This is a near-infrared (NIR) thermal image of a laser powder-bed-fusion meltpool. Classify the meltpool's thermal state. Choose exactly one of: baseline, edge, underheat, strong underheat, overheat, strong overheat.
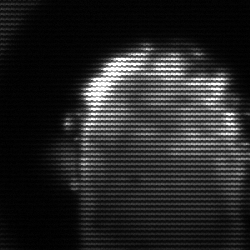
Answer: baseline